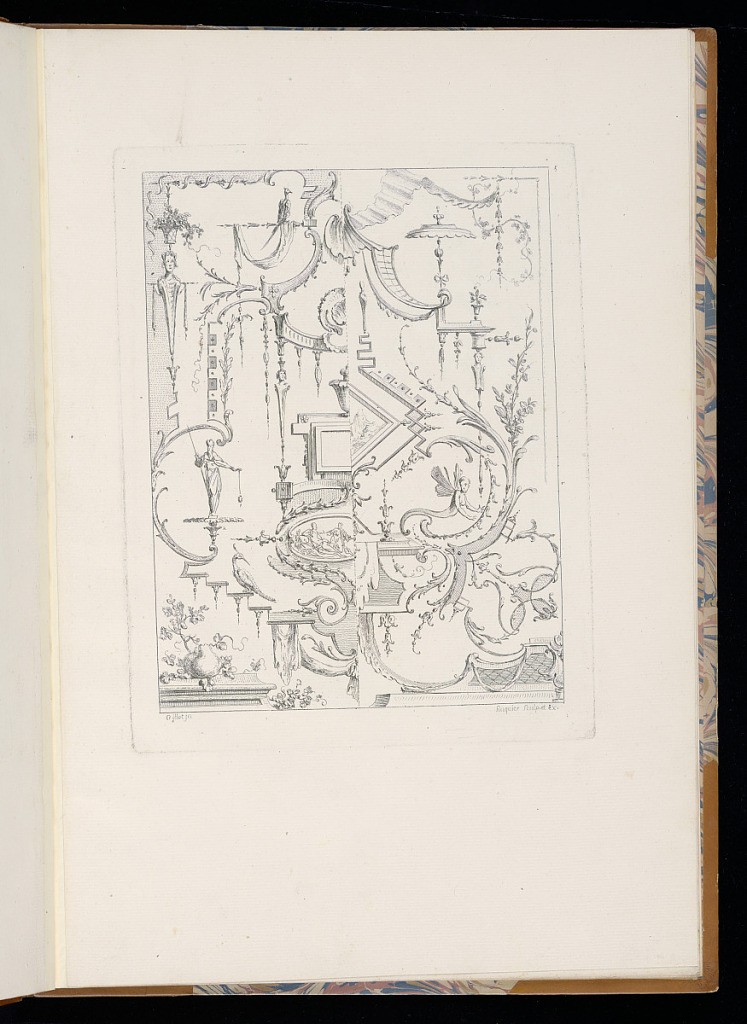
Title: Arabesque Ornament Designs
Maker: Claude Gillot, French, 1673–1722
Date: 1749–61
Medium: Etching on laid paper
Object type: Print
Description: Fifth plate from a series of bifurcated arabesque/ grotesque panel designs with a different design on the left and right side of the plate. The ornament features fleurons, foliage, rinceaux, scrolling leaves, cartouches, plaques, architectural details, herms, shells, vases and baskets of flowers, canopies, terminal figures, a fairy, birds, figures, drapery, rosettes, and diaper and trellis patterns. The plate is numbered and signed.